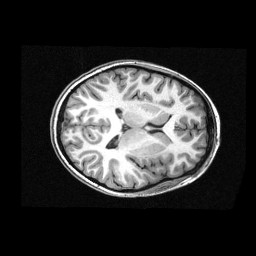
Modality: T1w
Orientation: axial
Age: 14
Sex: female
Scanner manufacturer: siemens
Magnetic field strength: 3 T
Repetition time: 2.3 s
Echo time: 0.00336 s